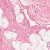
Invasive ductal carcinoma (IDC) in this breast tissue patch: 0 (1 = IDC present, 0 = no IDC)